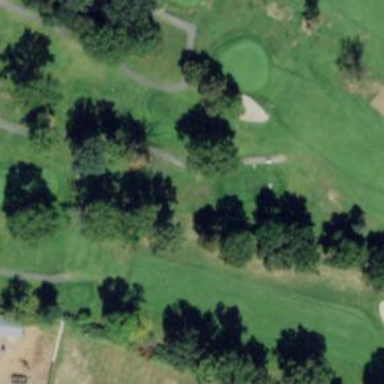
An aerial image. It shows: Area of rough grass used for golf.